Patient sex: M
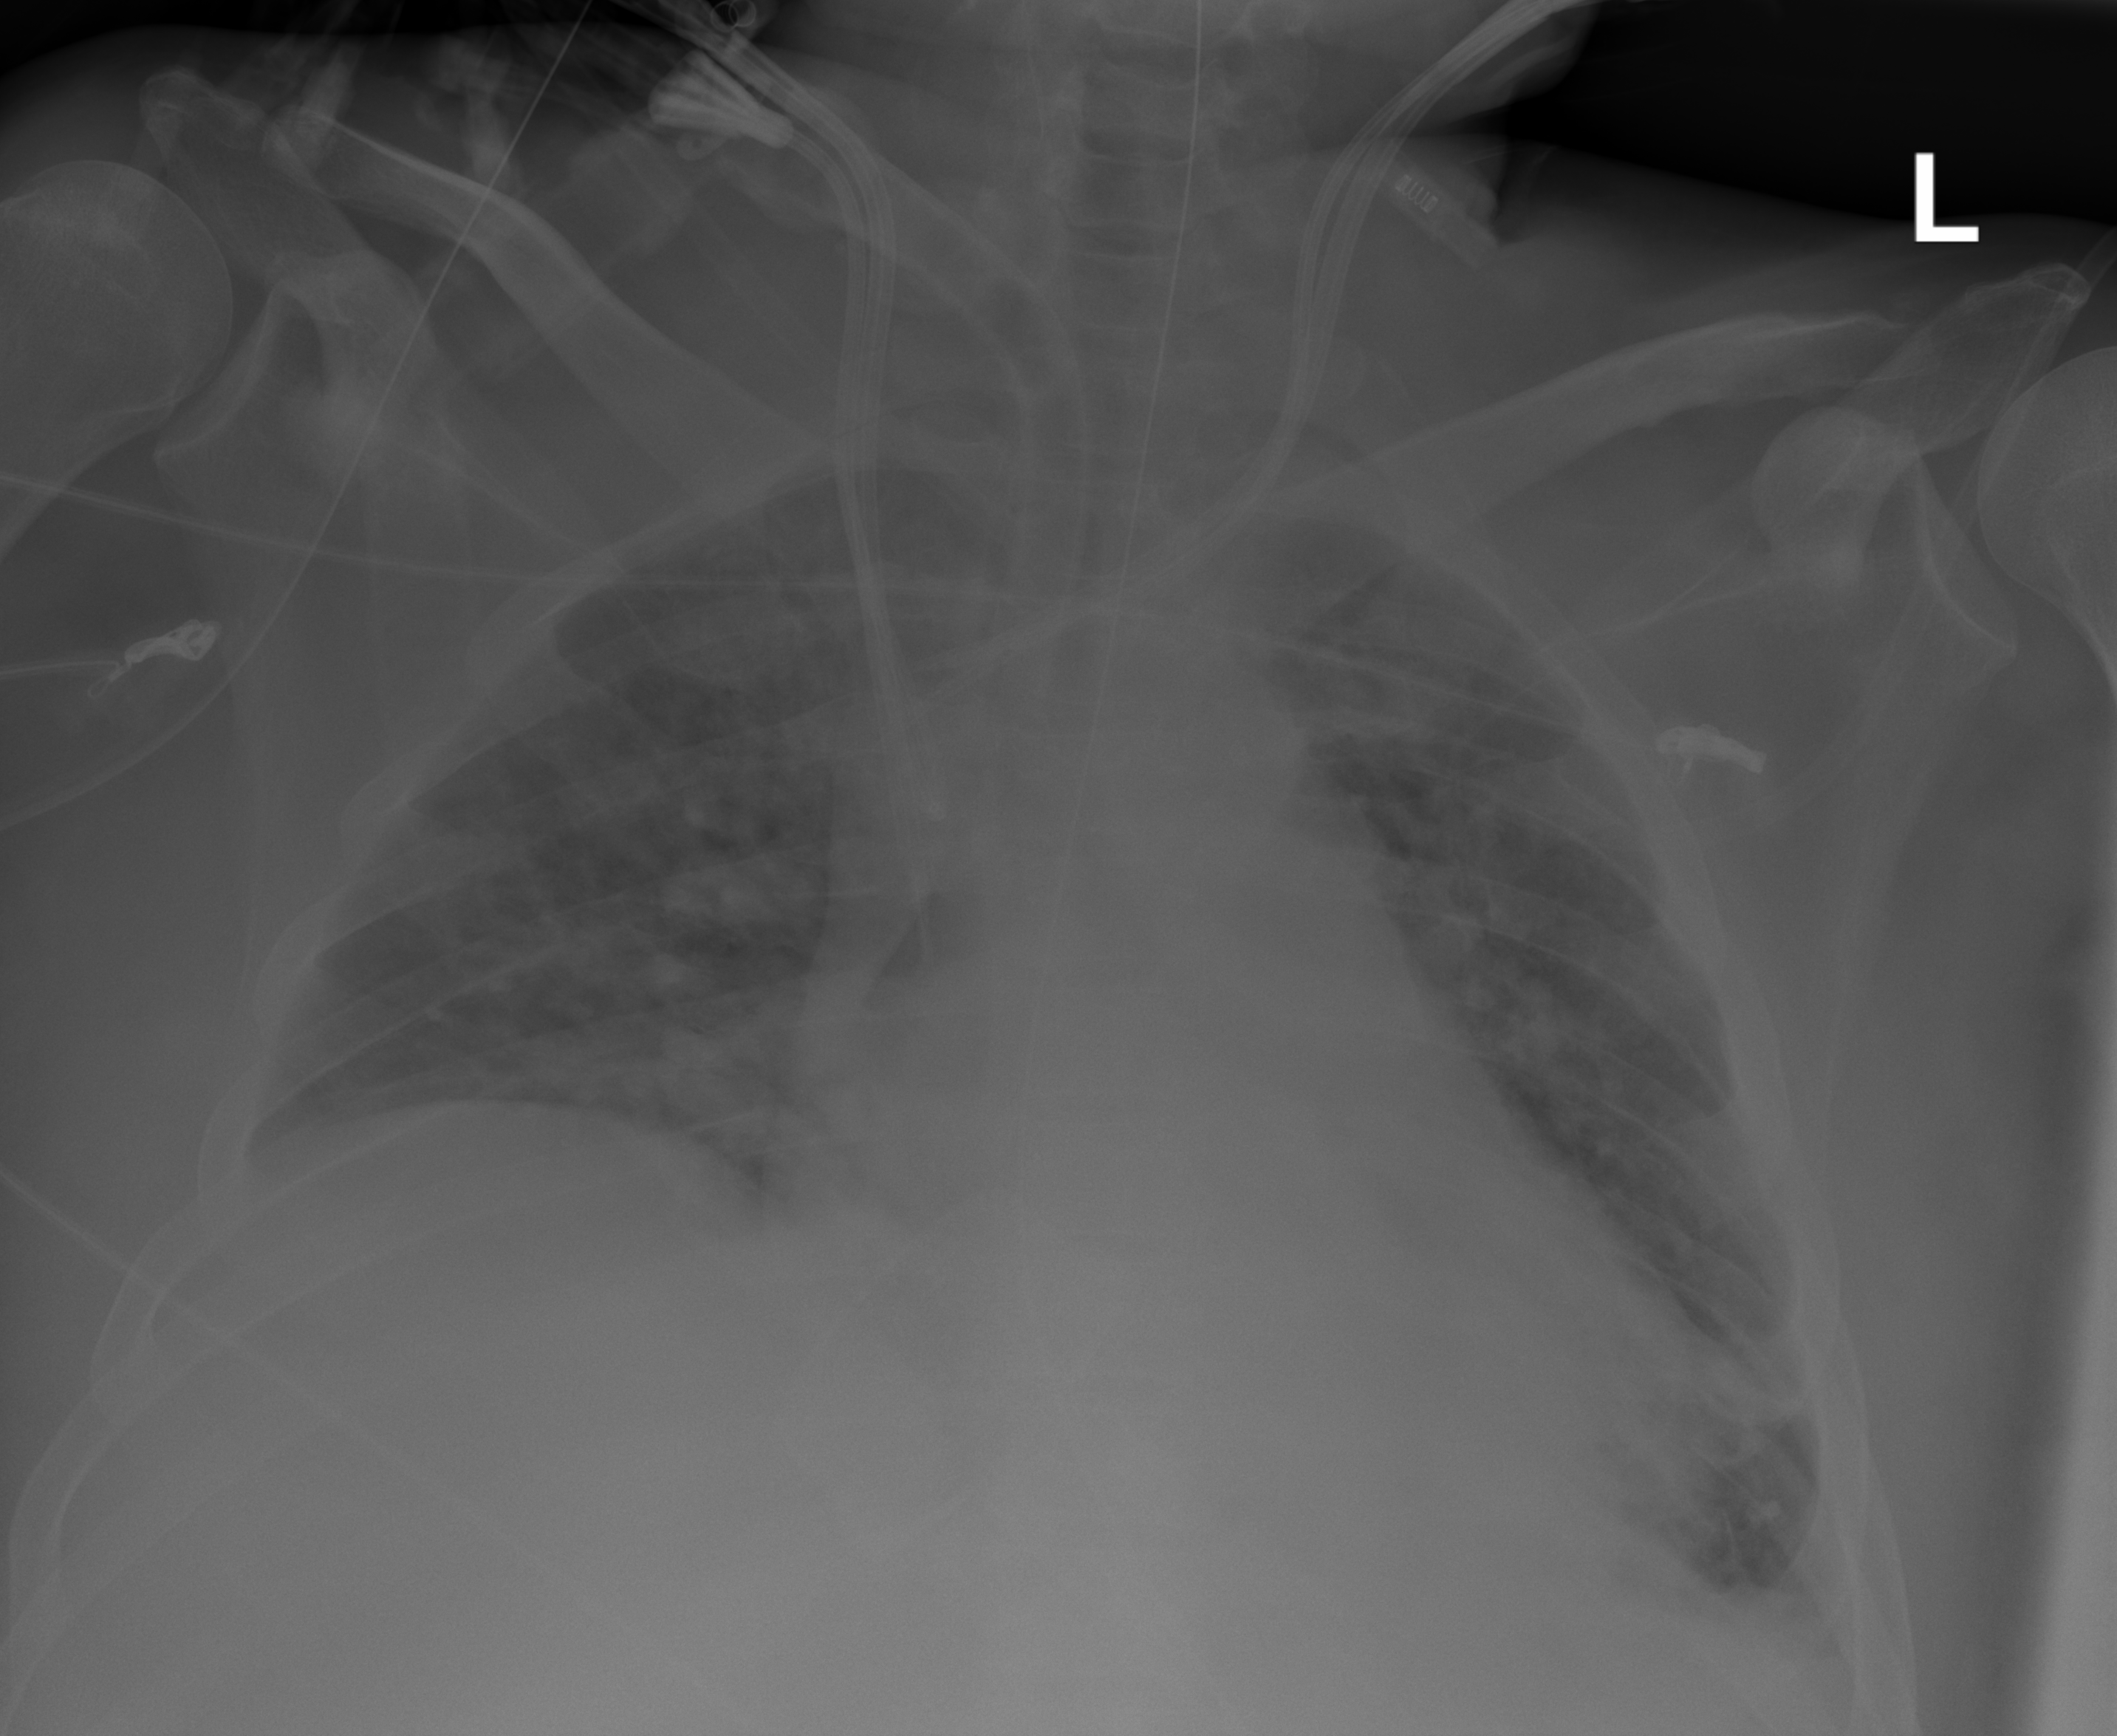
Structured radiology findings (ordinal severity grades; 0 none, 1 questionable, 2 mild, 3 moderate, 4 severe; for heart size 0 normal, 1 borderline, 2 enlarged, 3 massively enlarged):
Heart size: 2
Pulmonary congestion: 3
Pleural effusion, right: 0
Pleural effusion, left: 0
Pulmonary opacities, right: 3
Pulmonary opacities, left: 3
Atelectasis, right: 2
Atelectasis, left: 2